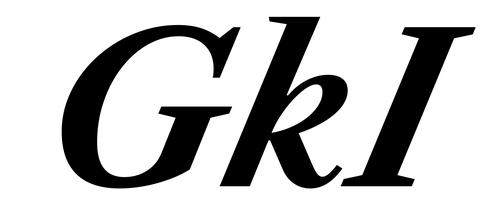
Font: LibreCaslonText-Italic_Bold_Italic